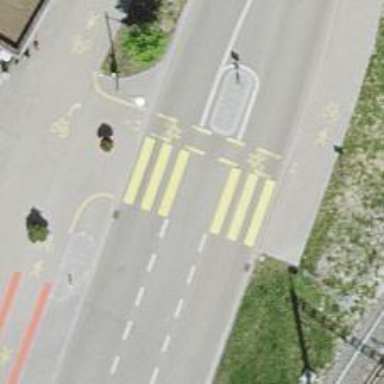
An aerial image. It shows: Marked crossing with zebra crossing. There is island at the crossing.